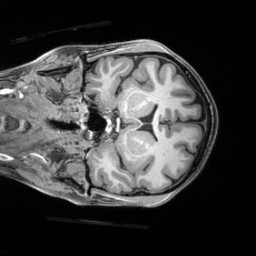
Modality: T1w
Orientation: coronal